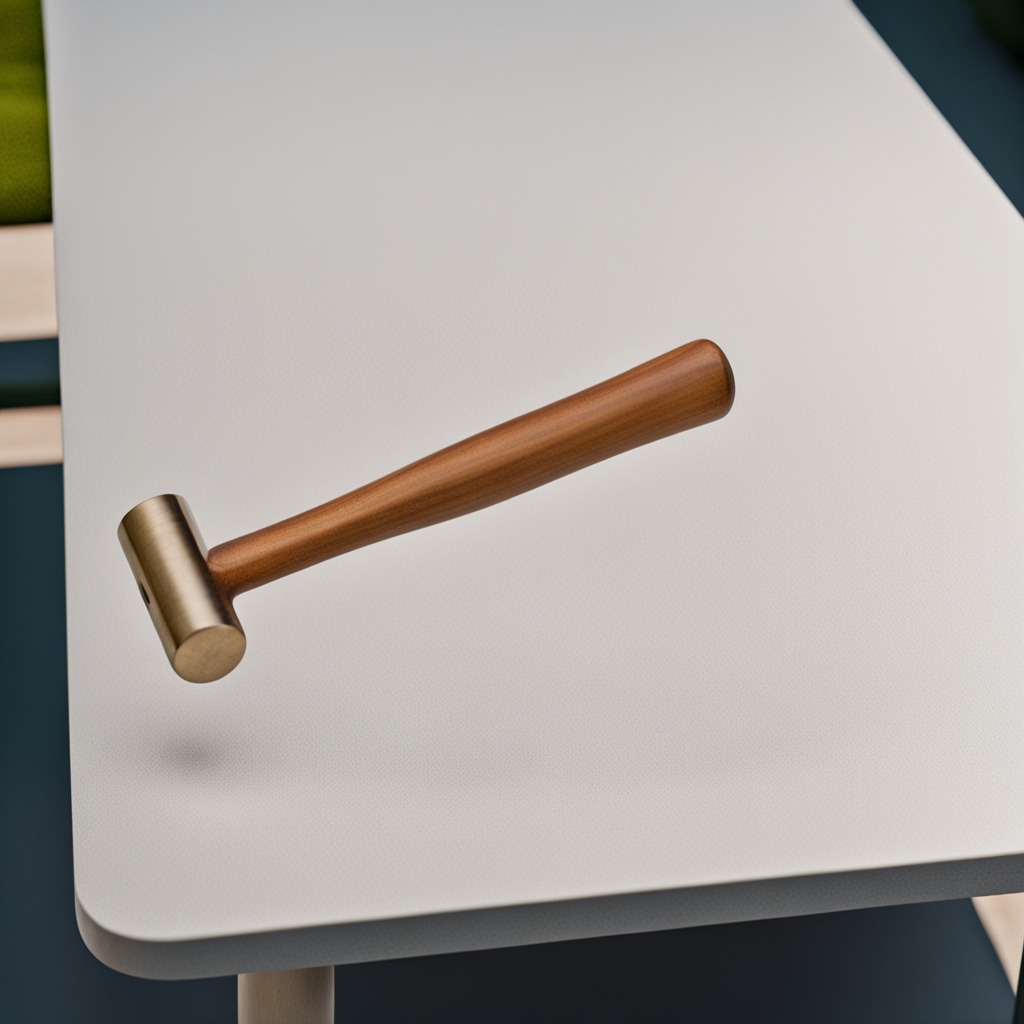
A hammer lies on the table.